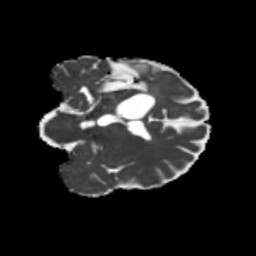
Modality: MD
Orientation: coronal
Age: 42
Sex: male
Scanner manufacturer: siemens
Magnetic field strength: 3 T
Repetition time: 5.25 s
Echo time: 0.08 s